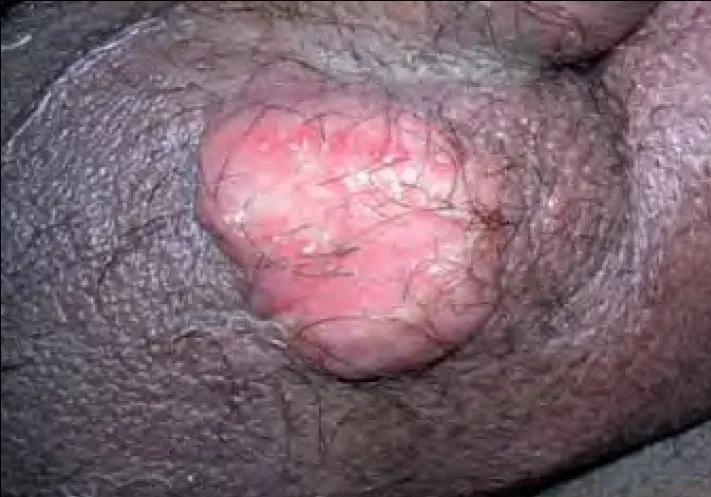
Patient 1: Sprouting erosive growth over the scrotum.
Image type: medical_photograph (skin_photograph)